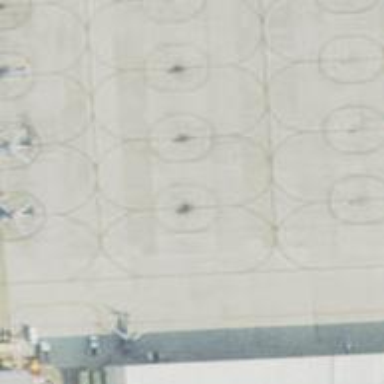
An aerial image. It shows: View of taxiway at the airport.